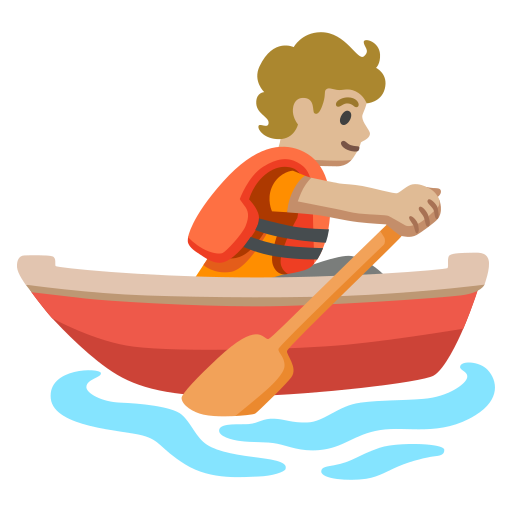
Emoji: 🚣🏼